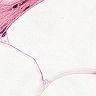
Metastatic tissue present: no